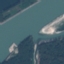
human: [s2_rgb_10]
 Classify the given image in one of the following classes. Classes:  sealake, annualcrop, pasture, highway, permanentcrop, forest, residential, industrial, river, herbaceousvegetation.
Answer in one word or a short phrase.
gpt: River